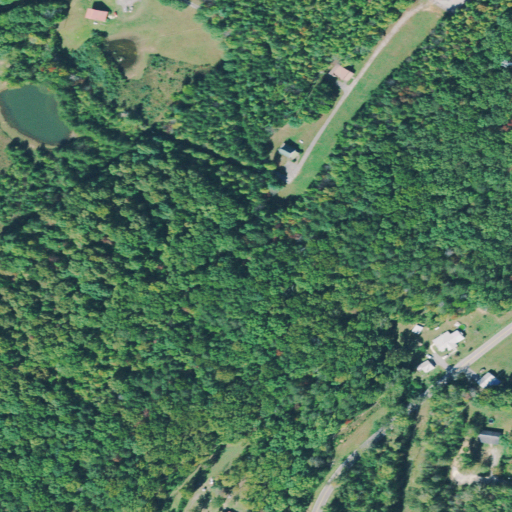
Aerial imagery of ridge(s) in Tennessee named Pilot Ridge containing deciduous forest, mixed forest, pasture, open development, and low intensity development